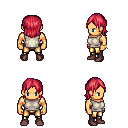
a pixel art fantasy rpg character, male body template, human, tanned skin, white sleeveless shirt, gold greaves, ruby red long bangs hairstyle, bracelets, maroon shoes, four views (front, back, left, right), 2x2 character sprite sheet, small pixel art, hard edges, no anti-aliasing